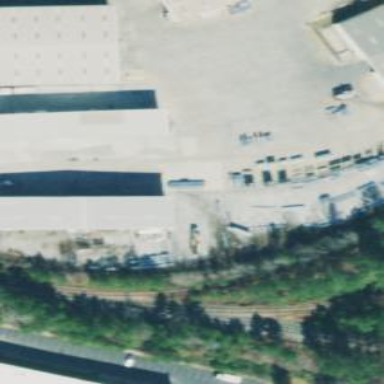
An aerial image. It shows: Railroad spur for lumber freight service.